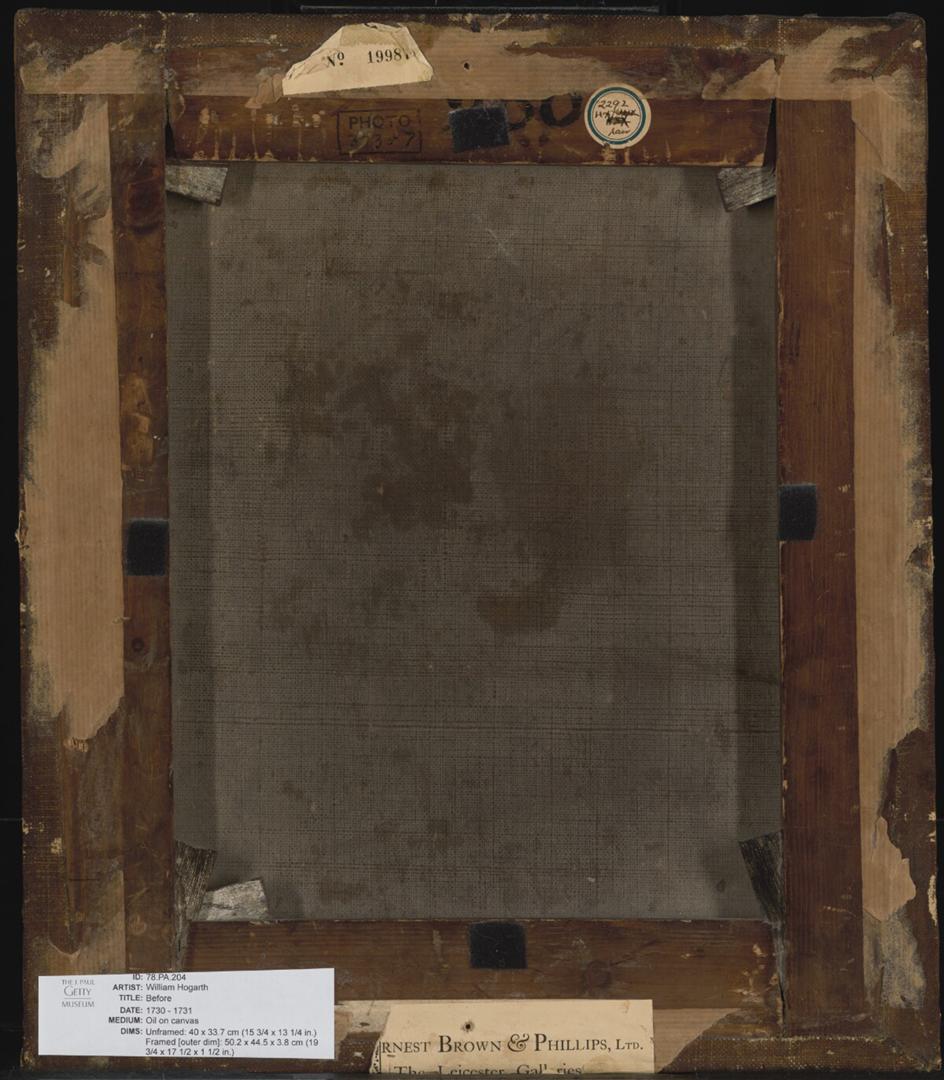
Titel: Before
Künstler: William Hogarth
Standort: Los Angeles
Institution: The J. Paul Getty Museum
Schlagwörter: blau, weiß, grau, holz, kreide, rahmen, rund, schrift, bilderrahmen, papier, rahmung, ölgemälde, blue, grey, painting, zahlen, brown, zettel, kreuz, rückseite, buchstaben, leinwand, stempel, tinte, fragment, wood, rechteckig, paper, cross, writing, filz, letters, kratzer, ink, dokumentation, art, aufkleber, keil, chalk, canvas, stamp, bespannung, alphabet, klammern, auslauf, felt, round, rectangular, william hogarth, maschinenschrift, scratch, documentation, 1998, getty museum, sticker, brackets, provenienz, rechteckiger rahmen, the j. paul getty museum, provenance, rectangular frame, ernests brown & philips ltd, photo 32357, no 19987, 2292, überschreibung, stretched frame, typescript, run-out, stringing, overwriting, provenienzforschung, before, 19987, metadata